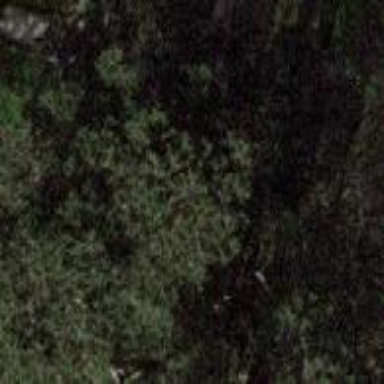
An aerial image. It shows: Evergreen woodland with needle-leaved trees.